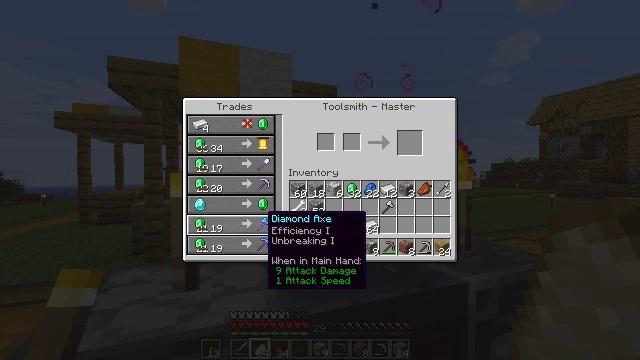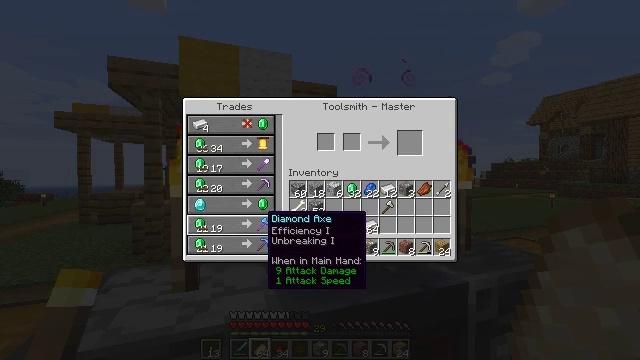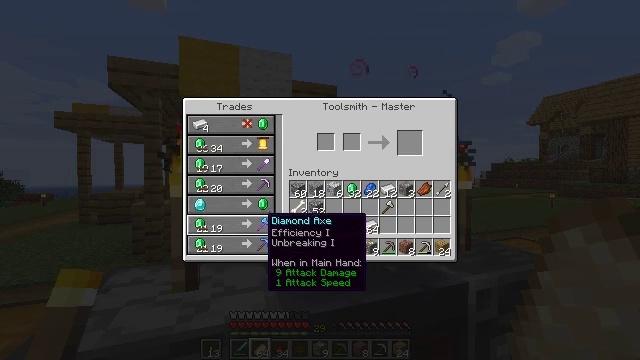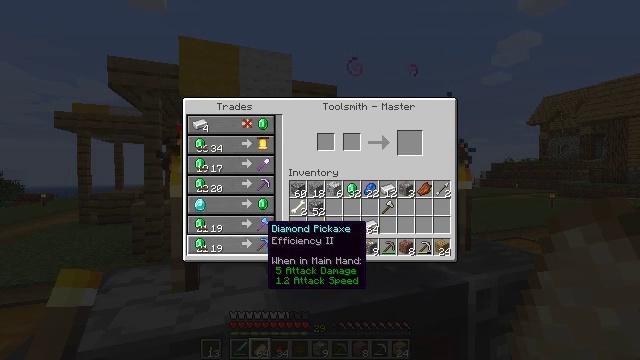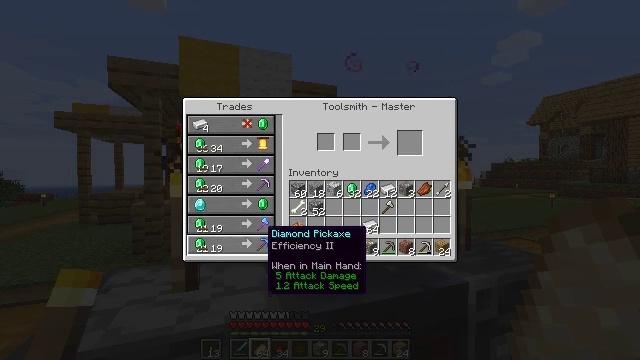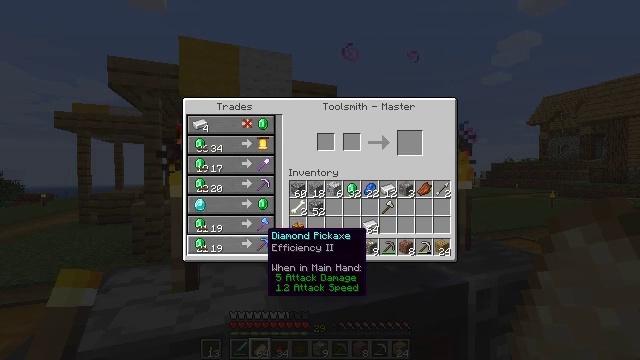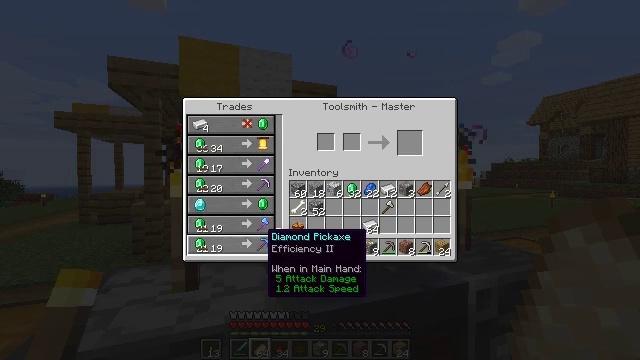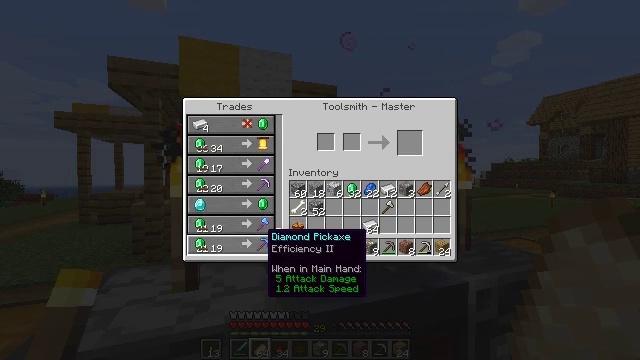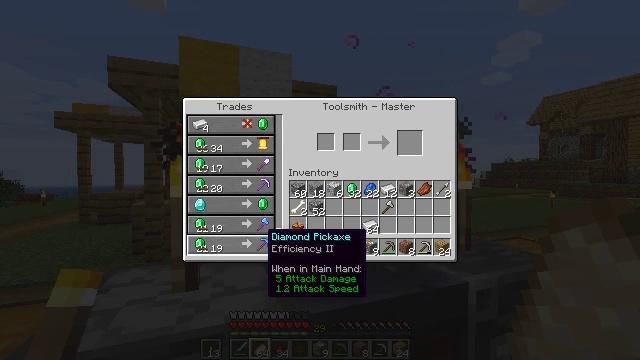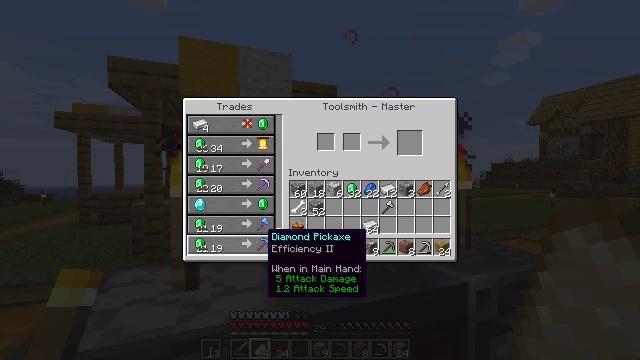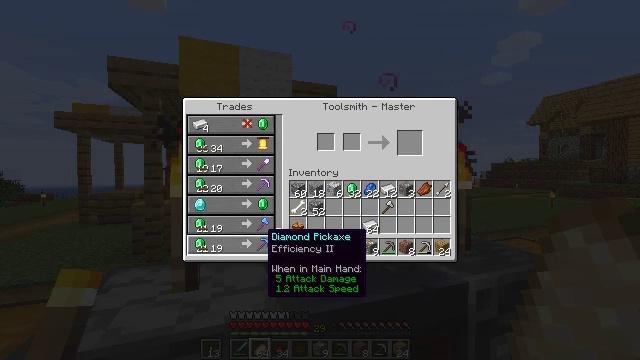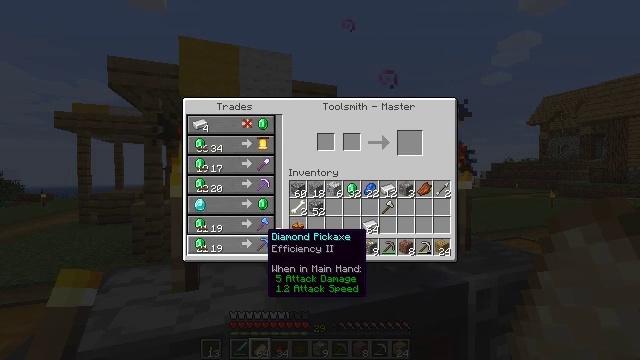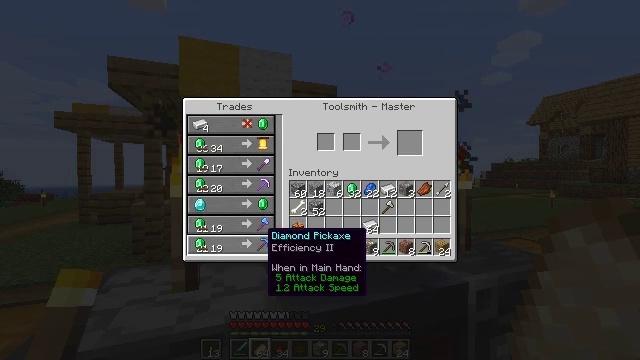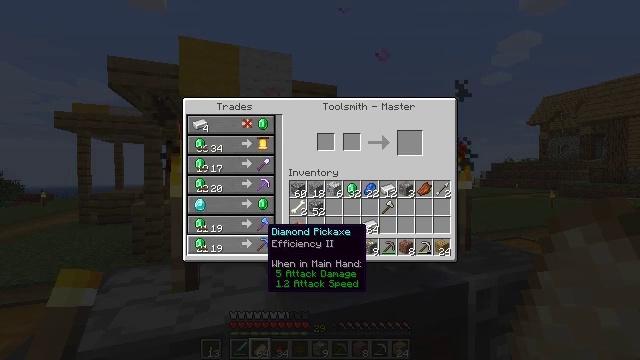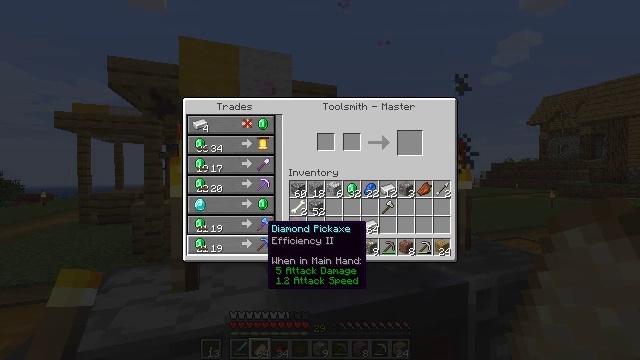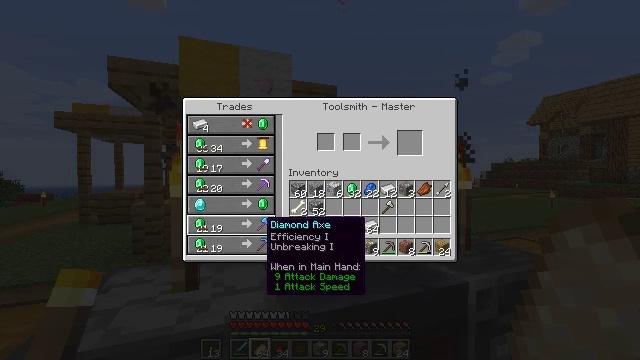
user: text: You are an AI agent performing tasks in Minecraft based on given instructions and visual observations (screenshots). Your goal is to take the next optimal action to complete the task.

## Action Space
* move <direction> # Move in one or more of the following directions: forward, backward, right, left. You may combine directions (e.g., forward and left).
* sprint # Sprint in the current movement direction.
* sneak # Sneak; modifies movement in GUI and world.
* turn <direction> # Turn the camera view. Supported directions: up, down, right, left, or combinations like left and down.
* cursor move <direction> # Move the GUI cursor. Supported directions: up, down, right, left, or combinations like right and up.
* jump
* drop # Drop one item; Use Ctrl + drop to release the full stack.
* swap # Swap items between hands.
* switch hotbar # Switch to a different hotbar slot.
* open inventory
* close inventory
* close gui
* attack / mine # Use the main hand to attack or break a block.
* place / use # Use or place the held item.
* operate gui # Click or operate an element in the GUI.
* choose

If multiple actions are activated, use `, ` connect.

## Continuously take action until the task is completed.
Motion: motion action
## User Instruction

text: Craft a diamond axe.
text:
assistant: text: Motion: no_op
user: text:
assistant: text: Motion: no_op
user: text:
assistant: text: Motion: cursor move down
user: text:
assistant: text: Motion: no_op
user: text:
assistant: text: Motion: no_op
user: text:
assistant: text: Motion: no_op
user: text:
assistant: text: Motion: no_op
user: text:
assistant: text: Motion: no_op
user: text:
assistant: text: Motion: no_op
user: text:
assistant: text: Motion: no_op
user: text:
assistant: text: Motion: no_op
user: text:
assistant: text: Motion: no_op
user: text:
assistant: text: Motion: no_op
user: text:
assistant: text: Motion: no_op
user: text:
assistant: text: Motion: no_op
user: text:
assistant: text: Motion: no_op
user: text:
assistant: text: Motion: no_op
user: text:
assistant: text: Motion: no_op
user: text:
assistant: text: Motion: no_op
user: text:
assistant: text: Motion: no_op
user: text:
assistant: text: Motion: no_op
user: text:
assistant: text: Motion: no_op
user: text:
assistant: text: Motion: cursor move down
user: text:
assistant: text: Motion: no_op
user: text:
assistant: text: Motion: no_op
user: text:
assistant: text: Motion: no_op
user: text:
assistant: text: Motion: no_op
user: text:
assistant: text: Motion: no_op
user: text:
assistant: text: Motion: no_op
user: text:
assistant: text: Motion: no_op